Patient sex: F
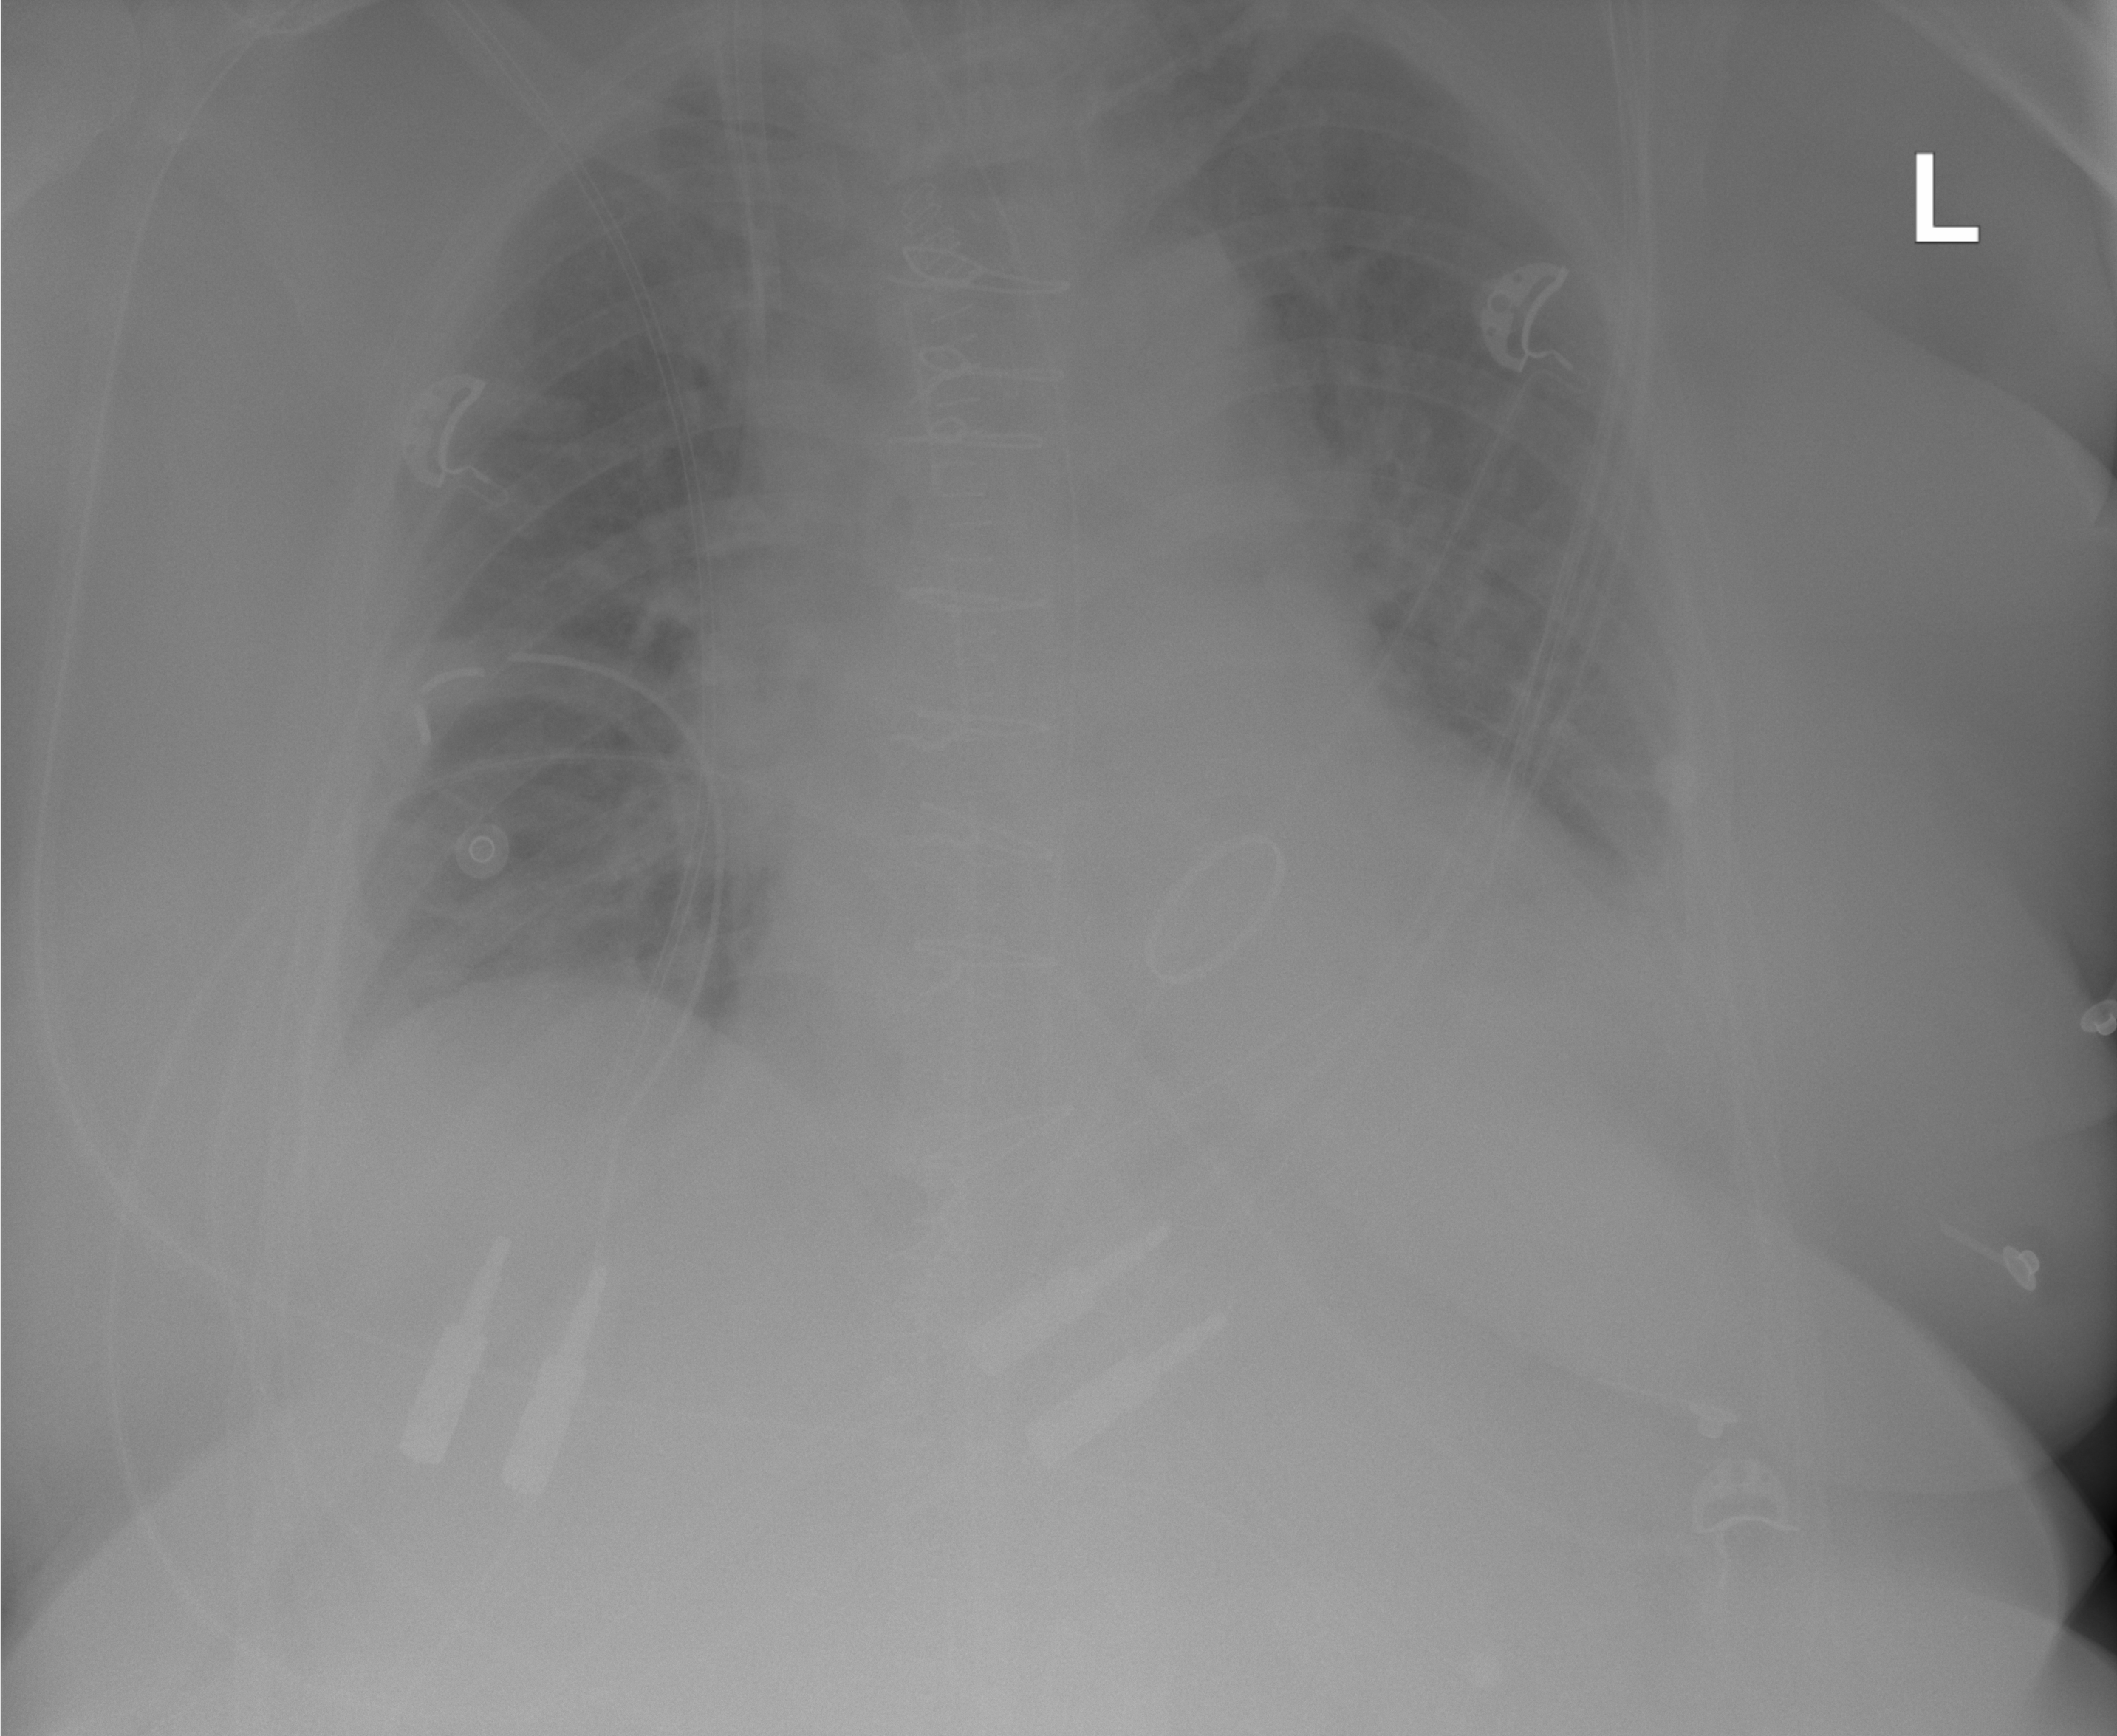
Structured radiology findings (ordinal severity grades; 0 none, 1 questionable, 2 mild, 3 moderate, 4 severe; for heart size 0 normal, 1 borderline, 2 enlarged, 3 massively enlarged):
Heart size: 1
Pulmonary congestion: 0
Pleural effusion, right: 0
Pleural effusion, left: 2
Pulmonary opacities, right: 0
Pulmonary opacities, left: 0
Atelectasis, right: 0
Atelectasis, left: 2